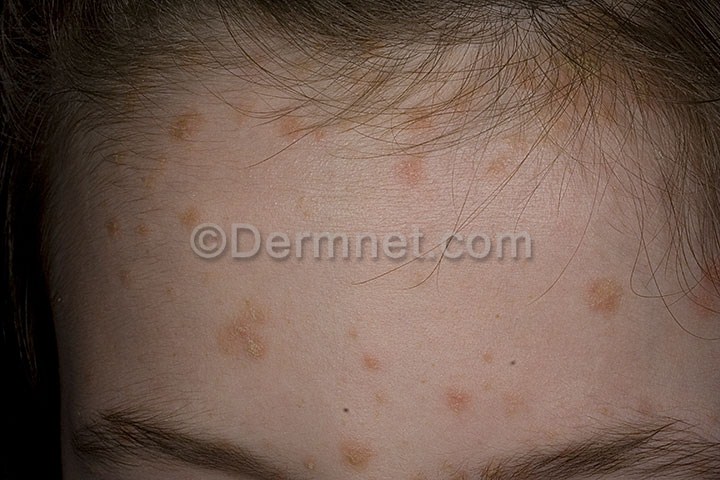
Disease: Psoriasis pictures Lichen Planus and related diseases